Question: I have a UITableView and i programatically add two buttons to the cell. 1 button adds to the cells text ( counts up ) the other subtracts 1 (counts down). However, lets say i add 4, the cell's text will be '4', but when i scroll that cell up and out of the view, when it comes back down into view, the cells text is back to '1' which is where it started out. The same happens if i add(it does the same if i subtract also) to the cells text and switch pages and then go back to the table view. Here is the 'cellForRow':
'''
- (UITableViewCell *)tableView:(UITableView *)tableView cellForRowAtIndexPath: (NSIndexPath *)indexPath
{
static NSString *CellIdentifier = @"Cell";
cell = [tableView dequeueReusableCellWithIdentifier:CellIdentifier];
if (cell == nil)
{
cell = [[UITableViewCell alloc] initWithStyle:UITableViewCellStyleDefault reuseIdentifier:CellIdentifier];
newBtn = [[UIButton alloc]init];
newBtn=[UIButton buttonWithType:UIButtonTypeRoundedRect];
[newBtn setFrame:CGRectMake(260,20,55,35)];
[newBtn addTarget:self action:@selector(subtractLabelText:) forControlEvents:UIControlEventTouchUpInside];
[newBtn setTitle:@"-" forState:UIControlStateNormal];
[newBtn setEnabled:YES];
[cell addSubview:newBtn];
subBtn = [[UIButton alloc]init];
subBtn=[UIButton buttonWithType:UIButtonTypeRoundedRect];
[subBtn setFrame:CGRectMake(200,20,55,35)];
[subBtn addTarget:self action:@selector(addLabelText:) forControlEvents:UIControlEventTouchUpInside];
[subBtn setTitle:@"+" forState:UIControlStateNormal];
[subBtn setEnabled:YES];
[cell addSubview:subBtn];
}
[cell setSelectionStyle:UITableViewCellSelectionStyleNone];
cell.imageView.image = [imageArray objectAtIndex:indexPath.row];
cell.textLabel.text = [cells objectAtIndex:indexPath.row];
return cell;
}
'''
Any and all help is appreciated! Thanks:D

'''
- (IBAction)addLabelText:(id)sender{
cell = (UITableViewCell*)[sender superview];
cell.textLabel.text = [NSString stringWithFormat:@"%d",[cell.textLabel.text intValue] +1];
}
- (IBAction)subtractLabelText:(id)sender
{
cell = (UITableViewCell*)[sender superview];
if ( [[cell.textLabel text] intValue] == 0){
cell.textLabel.text = [NSString stringWithFormat:@"%d",[cell.textLabel.text intValue] +0];
}
else{
cell.textLabel.text = [NSString stringWithFormat:@"%d",[cell.textLabel.text intValue] -1];
//[myTableView reloadData];
}
}
'''
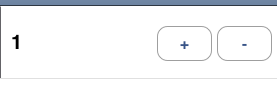
Answer: You need something like this, where you are storing the values outside the cells. This is because the cells get reused and are not good long term storage.
'''
- (UITableViewCell *)tableView:(UITableView *)tableView cellForRowAtIndexPath: (NSIndexPath *)indexPath
{
static NSString *CellIdentifier = @"Cell";
cell = [tableView dequeueReusableCellWithIdentifier:CellIdentifier];
if (cell == nil)
{
subBtn = [[UIButton alloc]init];
subBtn=[UIButton buttonWithType:UIButtonTypeRoundedRect];
[subBtn setFrame:CGRectMake(200,20,55,35)];
[subBtn addTarget:self action:@selector(addLabelText:indexPath.row) forControlEvents:UIControlEventTouchUpInside];
[subBtn setTitle:@"+" forState:UIControlStateNormal];
[subBtn setEnabled:YES];
[cell addSubview:subBtn];
}
// we're loading the value from the array each time the cell is displayed.
cell.textLabel.text = [cellLabelValues objectAtIndex:indexPath.row];
return cell;
}
- (IBAction)addLabelText:(int)currentRow{
NSString *newValue = [NSString stringWithFormat:@"%d",[[[cellLabelValues objectAtIndex:currentRow] intValue] +1];
// we update the value in the array since this is the source of the data for the cell
[cellLabelValues replaceObjectAtIndex:currentRow withObject:newValue];
// now reload to get the new value
[myTableView reloadData];
}
'''